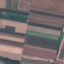
Land use / land cover class: AnnualCrop